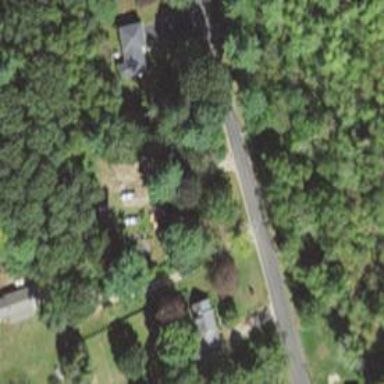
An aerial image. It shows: Residential driveway serving as service road.